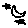
Label: moon